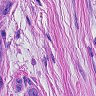
Metastatic tissue present: yes